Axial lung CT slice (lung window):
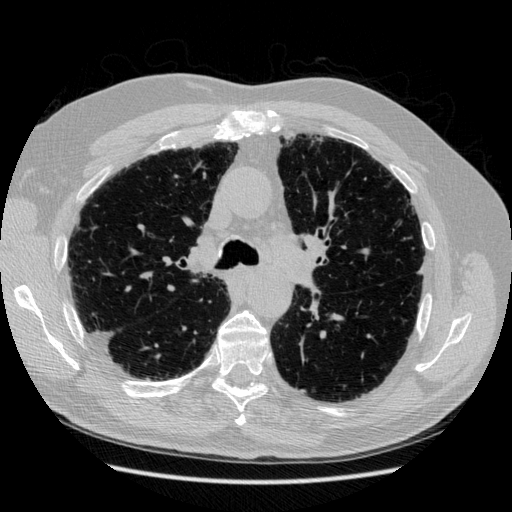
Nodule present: no